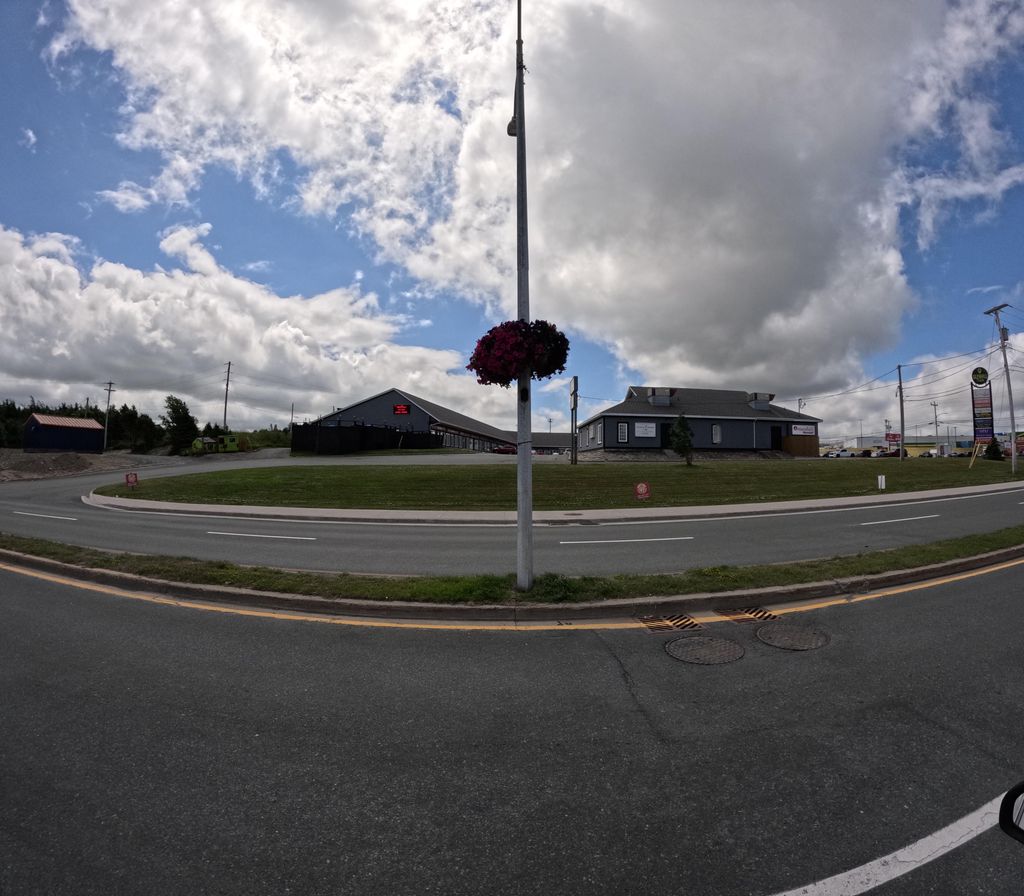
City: st_johns